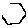
Label: hexagon